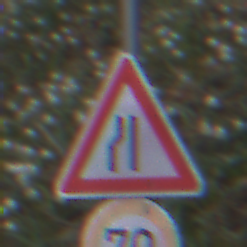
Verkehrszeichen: EinseitigVerengteFahrbahnLinks
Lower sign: Geschwindigkeit70
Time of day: MorningAfternoon
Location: Outdoor (Nature)
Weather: PartlyCloudy
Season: NotSpecified
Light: Natural